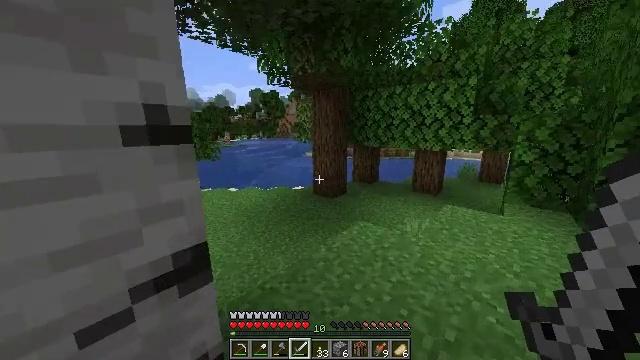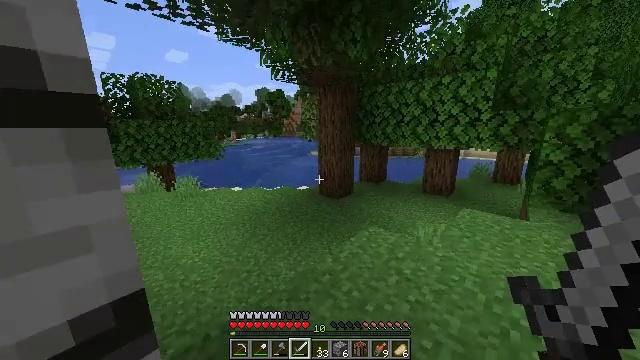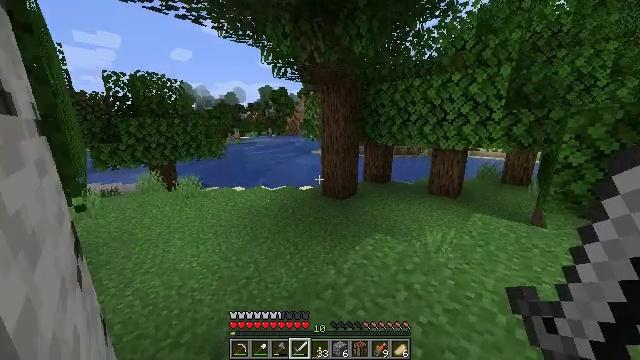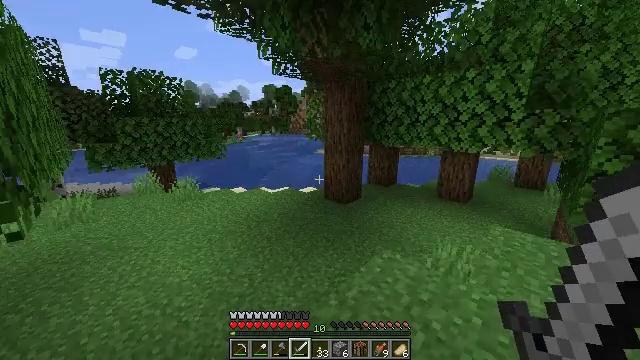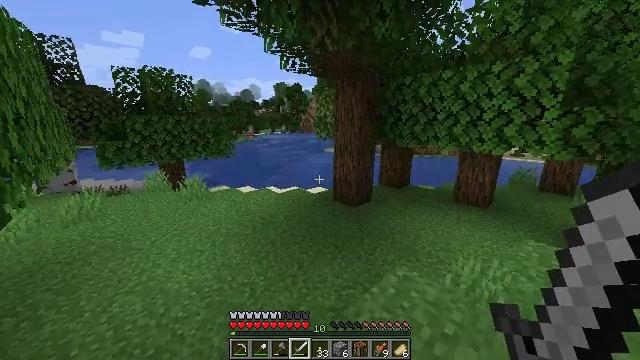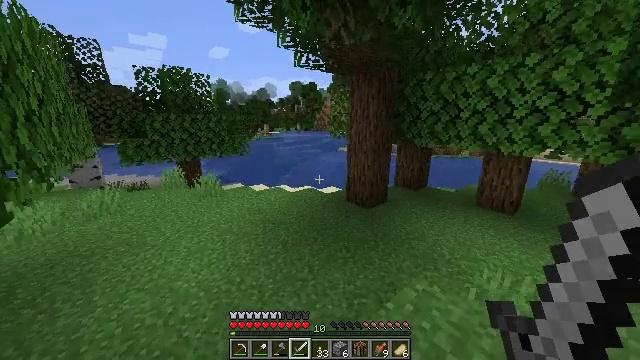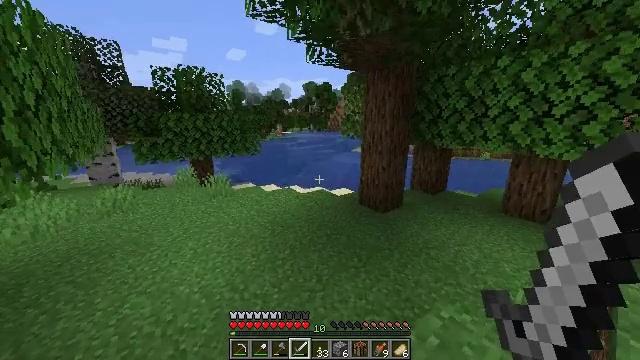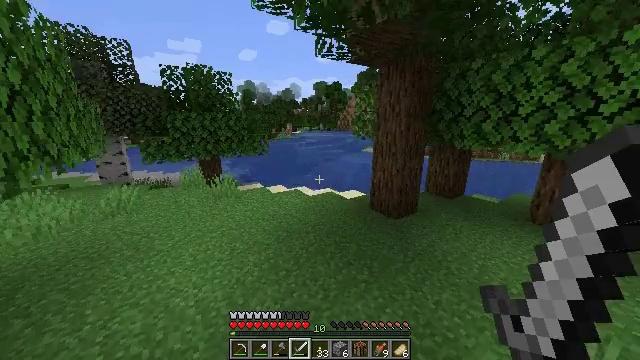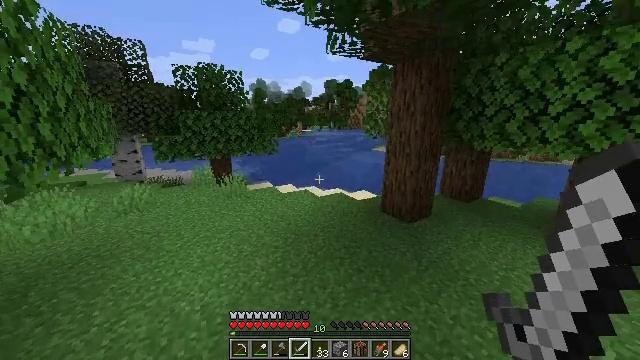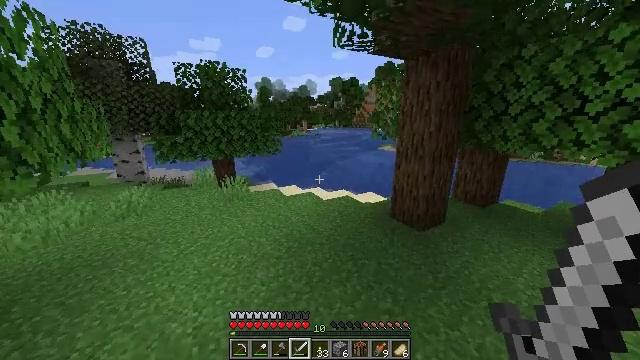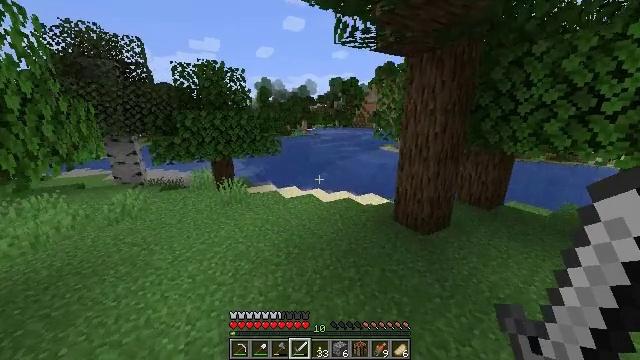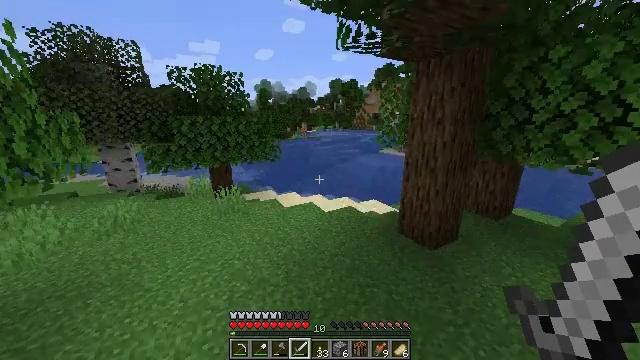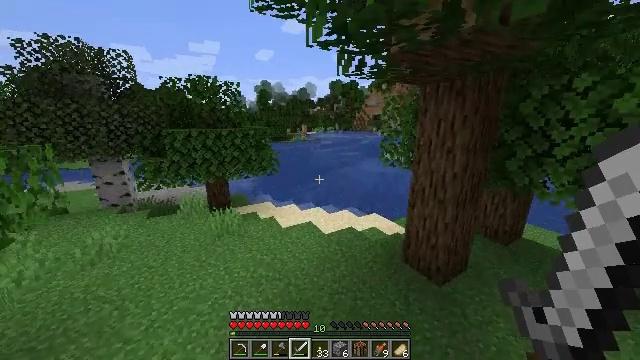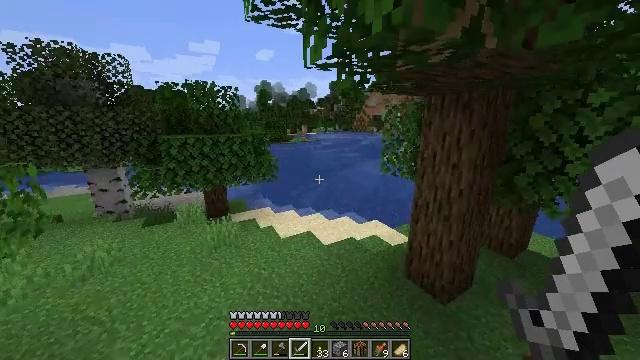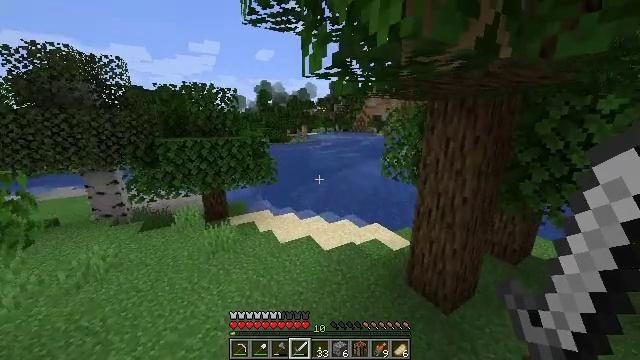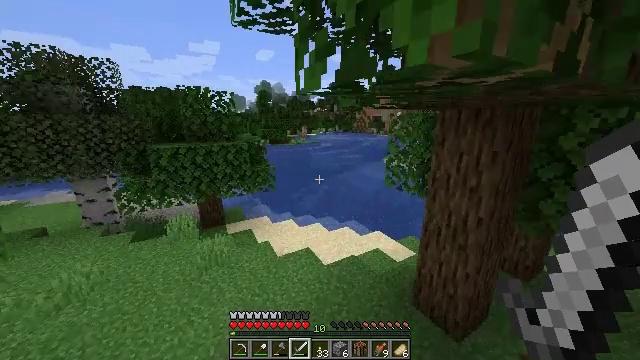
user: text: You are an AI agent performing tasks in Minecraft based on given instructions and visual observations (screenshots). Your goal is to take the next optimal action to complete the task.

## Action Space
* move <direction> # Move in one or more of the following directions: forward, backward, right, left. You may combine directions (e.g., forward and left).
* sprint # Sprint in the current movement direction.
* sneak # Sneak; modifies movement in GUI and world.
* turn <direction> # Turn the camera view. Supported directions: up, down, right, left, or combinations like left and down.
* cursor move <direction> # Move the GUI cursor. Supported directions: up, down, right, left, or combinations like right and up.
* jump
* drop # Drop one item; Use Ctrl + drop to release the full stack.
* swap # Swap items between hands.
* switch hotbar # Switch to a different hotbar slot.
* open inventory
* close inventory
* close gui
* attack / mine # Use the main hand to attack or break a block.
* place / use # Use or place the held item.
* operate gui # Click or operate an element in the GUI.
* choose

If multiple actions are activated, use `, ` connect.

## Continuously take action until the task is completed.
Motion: motion action
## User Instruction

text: Kill the salmon.
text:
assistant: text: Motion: move forward, sprint, turn left
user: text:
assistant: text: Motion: move forward, sprint
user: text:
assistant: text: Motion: move forward, sprint
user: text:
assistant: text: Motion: move forward, sprint, turn left
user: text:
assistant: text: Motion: move forward, sprint, turn left
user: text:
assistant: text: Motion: move forward, sprint, turn left
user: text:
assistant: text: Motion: move forward, sprint, turn left
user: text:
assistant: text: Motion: move forward, sprint, turn left
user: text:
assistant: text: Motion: move forward, sprint, turn left
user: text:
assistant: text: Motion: move forward, sprint
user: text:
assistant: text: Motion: move forward, sprint, jump
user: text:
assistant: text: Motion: move forward, sprint, jump
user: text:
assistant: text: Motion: move forward, sprint, jump
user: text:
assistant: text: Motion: move forward, sprint, jump
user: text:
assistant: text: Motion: move forward, sprint, jump
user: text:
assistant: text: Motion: move forward, sprint, jump
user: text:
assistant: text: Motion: move forward, sprint, jump
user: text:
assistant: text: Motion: move forward, sprint, jump
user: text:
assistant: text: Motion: move forward, sprint, jump
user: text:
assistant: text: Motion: move forward, sprint, jump
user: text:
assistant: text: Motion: move forward, sprint, jump
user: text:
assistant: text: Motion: move forward, sprint, jump
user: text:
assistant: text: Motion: move forward, sprint, jump
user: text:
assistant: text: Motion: move forward, sprint, jump
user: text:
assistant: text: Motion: move forward, sprint, turn right, jump
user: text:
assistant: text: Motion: move forward, sprint, turn right, jump
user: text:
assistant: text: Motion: move forward, sprint, turn right, jump
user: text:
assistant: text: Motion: move forward, sprint, turn right and down, jump
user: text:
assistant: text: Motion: move forward, sprint, turn right and down, jump
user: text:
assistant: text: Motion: move forward, sprint, turn right and down, jump